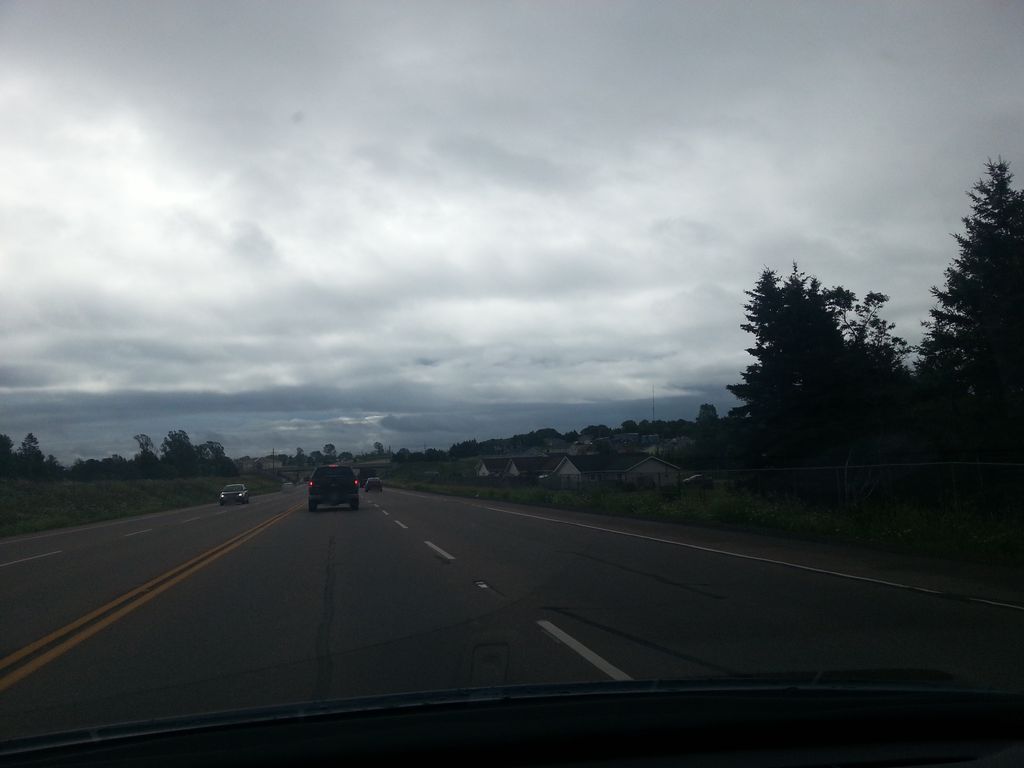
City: charlottetown